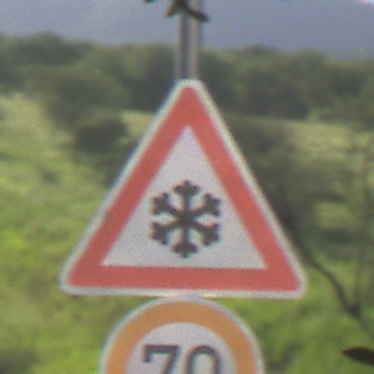
Verkehrszeichen: SchneeOderEisglaette
Zusatzzeichen unten: Geschwindigkeit70
Umgebung: Outdoor, RoadRail
Tageszeit: MorningAfternoon
Wetter: PartlyCloudy
Licht: Natural
Jahreszeit: NotSpecified
Kontrast: HighContrast